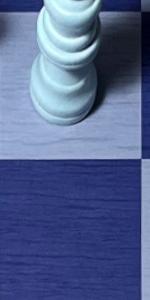
Label: Empty